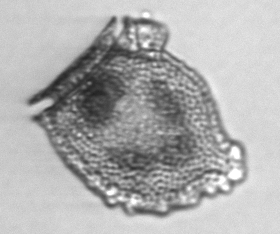
Label: Dinophysis_norvegica